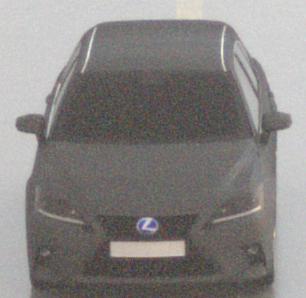
Make: Lexus
Model: CT 200h
Detailed model: CT (A10)
Model produced from: 2014/03
Model produced until: 2017/10
Doors: 5
Color: gray
Road condition: wet road
Daytime: night
Contrast: low contrast